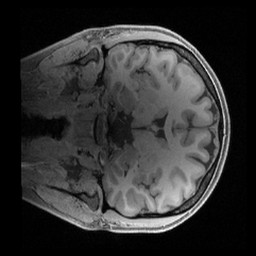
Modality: T1w
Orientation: coronal
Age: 28
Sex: female
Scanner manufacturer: siemens
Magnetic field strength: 3 T
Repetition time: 2.4 s
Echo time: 0.00241 s